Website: lowes
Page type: account-selection
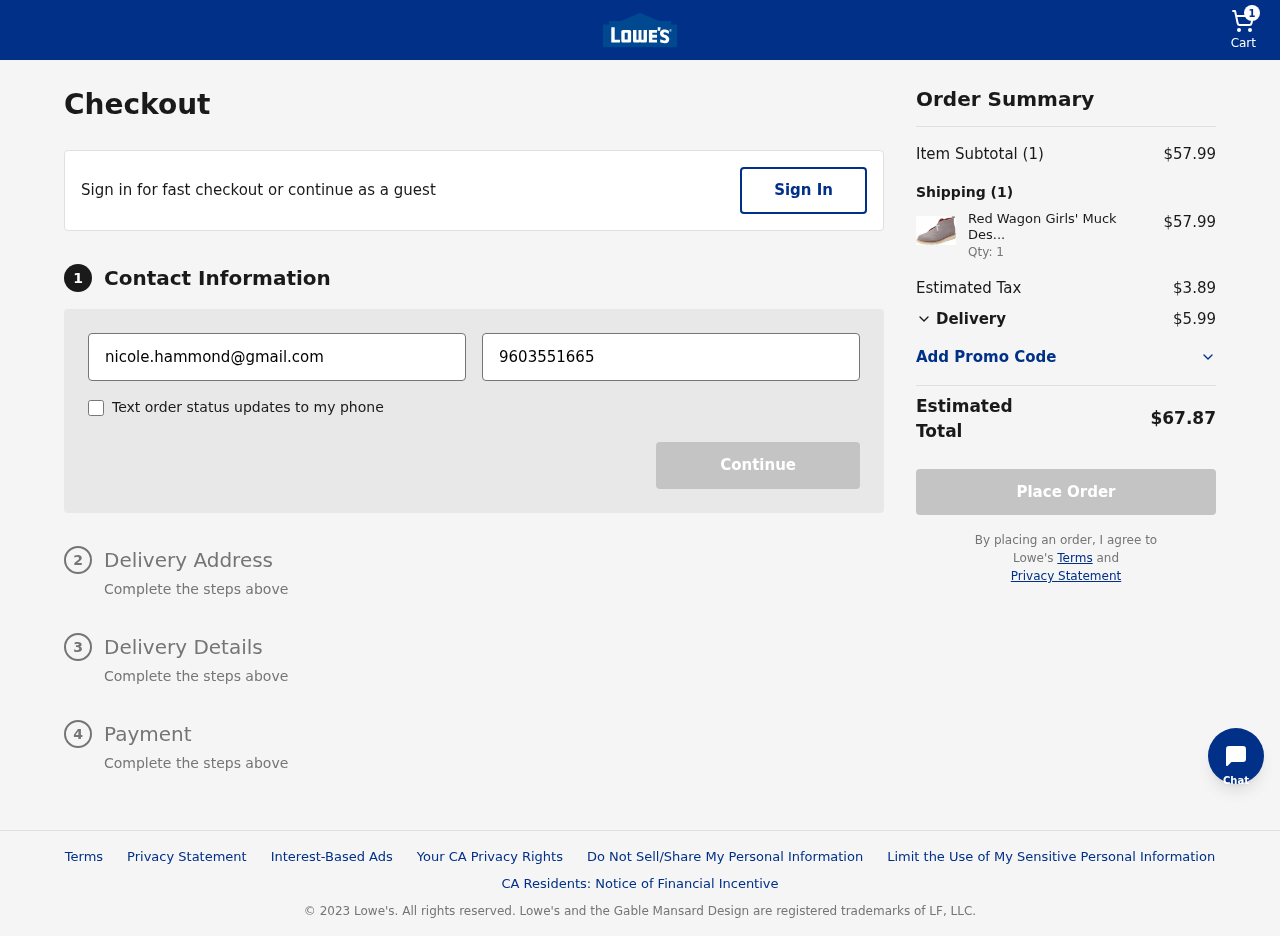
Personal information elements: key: PII_EMAIL
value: nicole.hammond@gmail.com
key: PII_PHONE
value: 9603551665
Product elements: key: PRODUCT1_NAME
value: Red Wagon Girls' Muck Desert Boots, Grey, Women 2
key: PRODUCT1_PRICE
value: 57.99
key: PRODUCT1_QUANTITY
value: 1
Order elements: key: ORDER_NUM_ITEMS
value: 1
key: ORDER_SUBTOTAL
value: $57.99
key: ORDER_TAX
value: $3.89
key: ORDER_SHIPPING_COST
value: $5.99
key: ORDER_TOTAL
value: $67.87